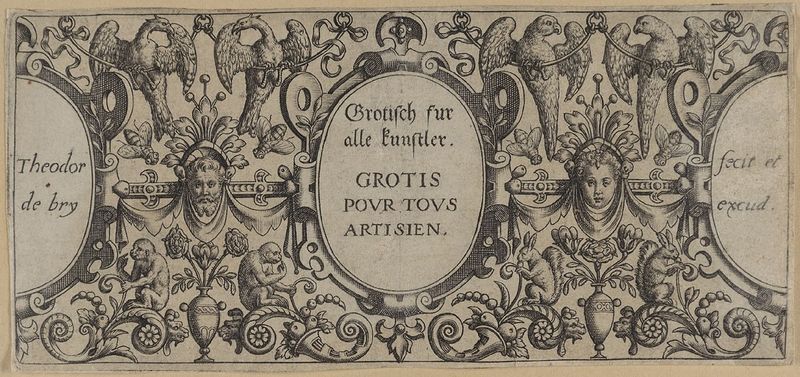
Titel: Ornamentfries mit Medaillons, Titelblatt der Folge &#x201E;Grotisch fur alle kunstler. Grotis pour tous artisien“
Künstler: Theodor de Bry
Standort: Hamburg
Institution: Museum für Kunst und Gewerbe Hamburg
Schlagwörter: vogel, affe, papier, blumenvase, grafik, graphik, kartusche, ornamente, fotografie, photographie, maske, druckgraphik, druckgrafik, stich, insekten, insekt, kupferstich, groteske, affen, rollwerk, gerippt, reproduktionen, blumenornamente, druckerzeugnisse, insecta, schweifwerk, kerbtiere, hexapoda, vögel, tierornamente, ornamentstich, vorlageblätter, füllhorn, schweifgroteske, eichhörnchen